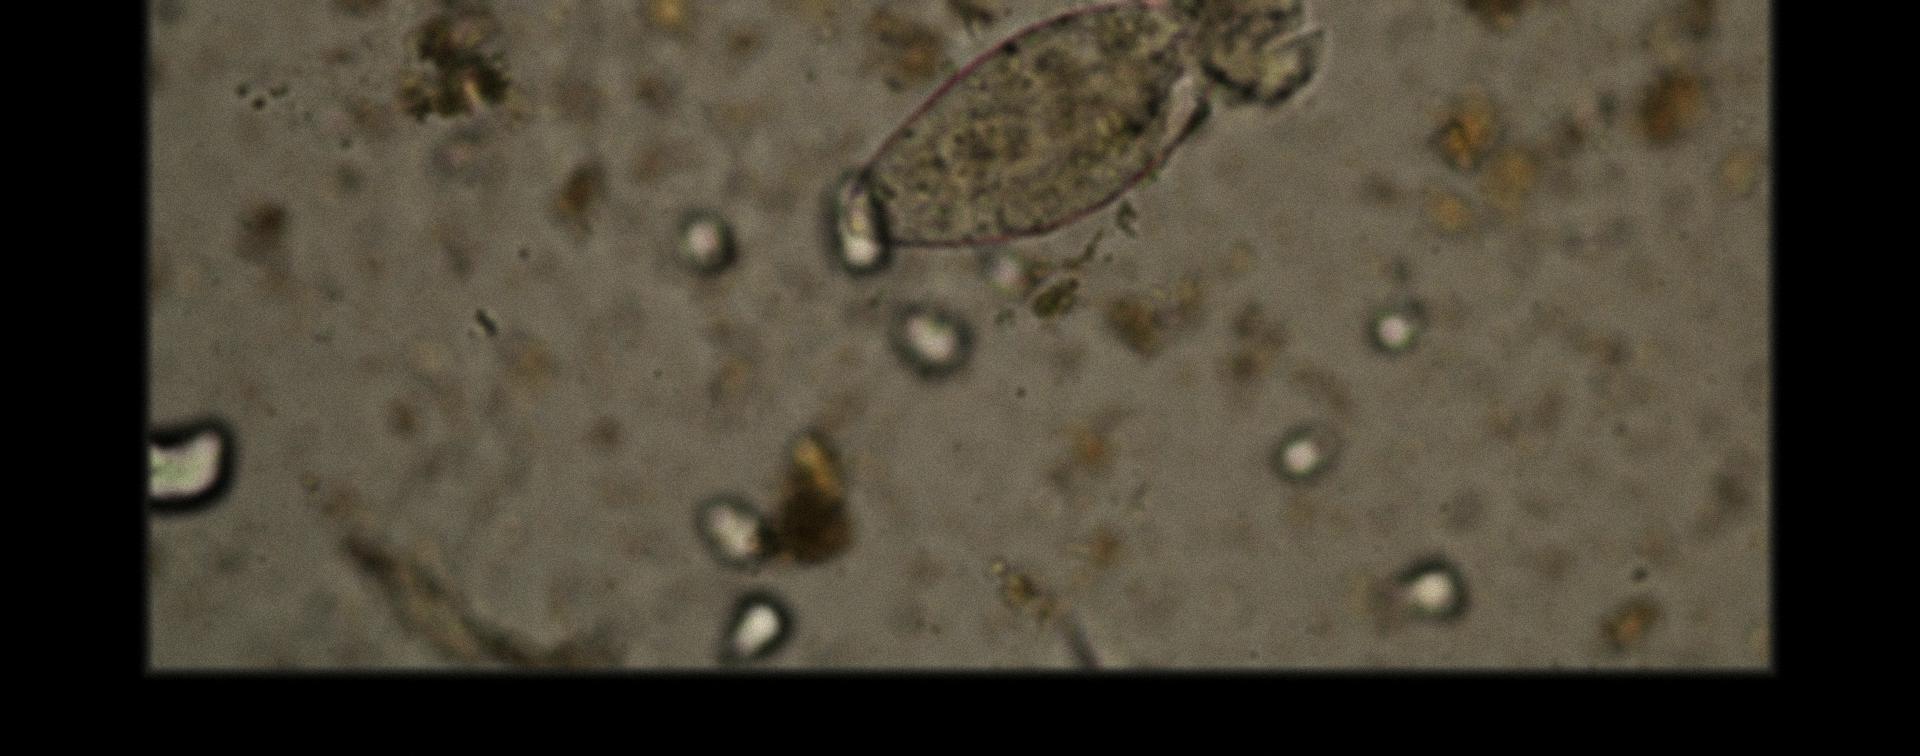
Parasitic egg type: Fasciolopsis buski